Question: In my WPF application, I want to add a context menu and its handler in 'ViewModel' to the leaf nodes of my 'TreeView' control. Here is how I have added the 'TreeView' Control.
'''
<TreeView Name="treePads" ItemsSource="{Binding pads}" Width="190">
<TreeView.Resources>
<HierarchicalDataTemplate DataType="{x:Type self:Pad}" ItemsSource="{Binding Members}">
<StackPanel Orientation="Horizontal">
<TextBlock Text="{Binding Name}" />
<TextBlock Text=" [" Foreground="Blue" />
<TextBlock Text="{Binding Members.Count}" Foreground="Blue" />
<TextBlock Text="]" Foreground="Blue" />
</StackPanel>
</HierarchicalDataTemplate>
<DataTemplate DataType="{x:Type self:PadInfo}">
<StackPanel Orientation="Horizontal">
<TextBlock Text="["></TextBlock>
<TextBlock Text="{Binding SlotID}" />
<TextBlock Text="] ["></TextBlock>
<TextBlock Text="{Binding WellID}" />
<TextBlock Text="]"></TextBlock>
</StackPanel>
</DataTemplate>
</TreeView.Resources>
</TreeView>
'''
Here is how the output of this code looks like:

I want to add a 'ContextMenu' having two options: 'Rename', 'Delete' and add there event handlers to the 'ViewModel'. How can I do that?
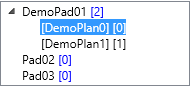
Answer: This is good article on 'TreeView'
<URL>
Below I have shared a sample app which has a Rename Context Menu. The sample should help you to fix your problem.
XAML:
'''
<TreeView Name="treeView">
<TreeView.ItemContainerStyle>
<Style TargetType="{x:Type TreeViewItem}">
<!--<Setter Property="IsExpanded" Value="{Binding IsExpanded, Mode=TwoWay}" />
<Setter Property="IsSelected" Value="{Binding IsSelected, Mode=TwoWay}" />-->
<Setter Property="FontWeight" Value="Normal" />
<Setter Property="ContextMenu">
<Setter.Value>
<ContextMenu>
<MenuItem Header="Rename" Command="{Binding RenameCommand}"/>
</ContextMenu>
</Setter.Value>
</Setter>
<Style.Triggers>
<Trigger Property="IsSelected" Value="True">
<Setter Property="FontWeight" Value="Bold" />
</Trigger>
</Style.Triggers>
</Style>
</TreeView.ItemContainerStyle>
<TreeView.ItemTemplate>
<HierarchicalDataTemplate ItemsSource="{Binding SubElements}">
<StackPanel Orientation="Horizontal">
<!--<Image Margin="2" Source="{Binding ImageLocation}" Height="30" Width="30"/>-->
<TextBlock Margin="2" Text="{Binding HeaderText}" ></TextBlock>
</StackPanel>
</HierarchicalDataTemplate>
</TreeView.ItemTemplate>
</TreeView>
'''
Code behind
'''
using System;
using System.Collections.Generic;
using System.Linq;
using System.Text;
using System.Windows;
using System.Windows.Controls;
using System.Windows.Data;
using System.Windows.Documents;
using System.Windows.Input;
using System.Windows.Media;
using System.Windows.Media.Imaging;
using System.Windows.Navigation;
using System.Windows.Shapes;
using System.Diagnostics;
namespace WpfApplication1
{
public partial class MainWindow : Window
{
public MainWindow()
{
InitializeComponent();
List<TreeViewElement> elements = new List<TreeViewElement>();
TreeViewElement mainElement = new TreeViewElement() { ImageLocation = "Images/1.png", HeaderText = "MainElement1" };
mainElement.SubElements = new List<TreeViewElement>();
mainElement.SubElements.Add(new TreeViewElement() { ImageLocation = "Images/2.png", HeaderText = "SubElement1" });
mainElement.SubElements.Add(new TreeViewElement() { ImageLocation = "Images/2.png", HeaderText = "SubElement2", BackgroundColor = "Blue" });
elements.Add(mainElement);
TreeViewElement mainElement2 = new TreeViewElement() { HeaderText = "MainElement2" };
elements.Add(mainElement2);
this.treeView.ItemsSource = elements;
}
}
public class TreeViewElement
{
public string ImageLocation { get; set; }
public string HeaderText { get; set; }
public string BackgroundColor { get; set; }
public List<TreeViewElement> SubElements { get; set; }
private ICommand _RenameCommand;
public ICommand RenameCommand
{
get {
if (_RenameCommand == null)
{
_RenameCommand = new RelayCommand((o) =>
{
// Your logic should go here
MessageBox.Show("HeaderText is " +HeaderText);
});
}
return _RenameCommand; }
}
}
public class RelayCommand : ICommand
{
#region Fields
readonly Action<object> _execute;
readonly Predicate<object> _canExecute;
#endregion // Fields
#region Constructors
public RelayCommand(Action<object> execute)
: this(execute, null)
{
}
public RelayCommand(Action<object> execute, Predicate<object> canExecute)
{
if (execute == null)
throw new ArgumentNullException("execute");
_execute = execute;
_canExecute = canExecute;
}
#endregion // Constructors
#region ICommand Members
[DebuggerStepThrough]
public bool CanExecute(object parameter)
{
return _canExecute == null ? true : _canExecute(parameter);
}
public event EventHandler CanExecuteChanged
{
add { CommandManager.RequerySuggested += value; }
remove { CommandManager.RequerySuggested -= value; }
}
public void Execute(object parameter)
{
_execute(parameter);
}
#endregion // ICommand Members
}
}
'''